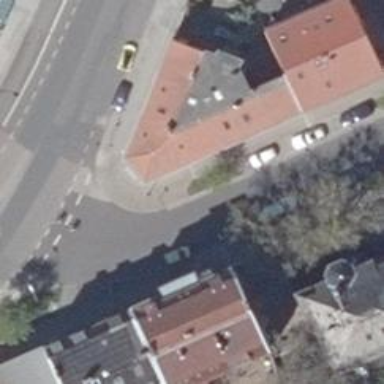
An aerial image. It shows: Charming apartment building with red half-hipped roof made of roof tiles.